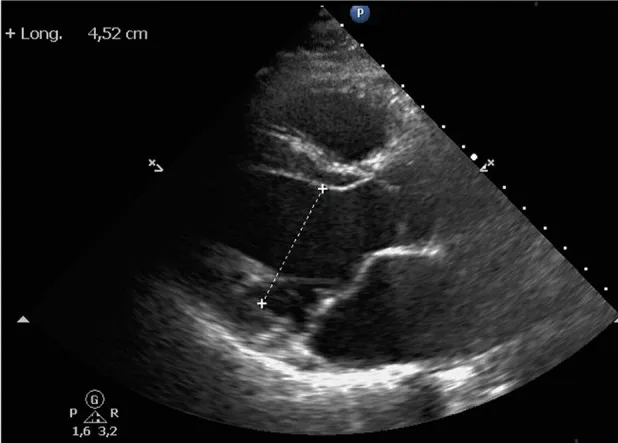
Echocardiography. End-systolic. Diameters. Right ventricle, ascending aorta and left atrium were of normal size. Interventricular septum and posterior left ventricular wall had normal thickness. No pericardial effusion was observed.
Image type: radiology (ultrasound)